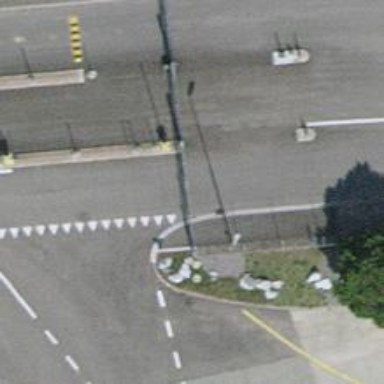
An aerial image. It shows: Gate.